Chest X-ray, PA view. Patient: 42 years old, sex F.
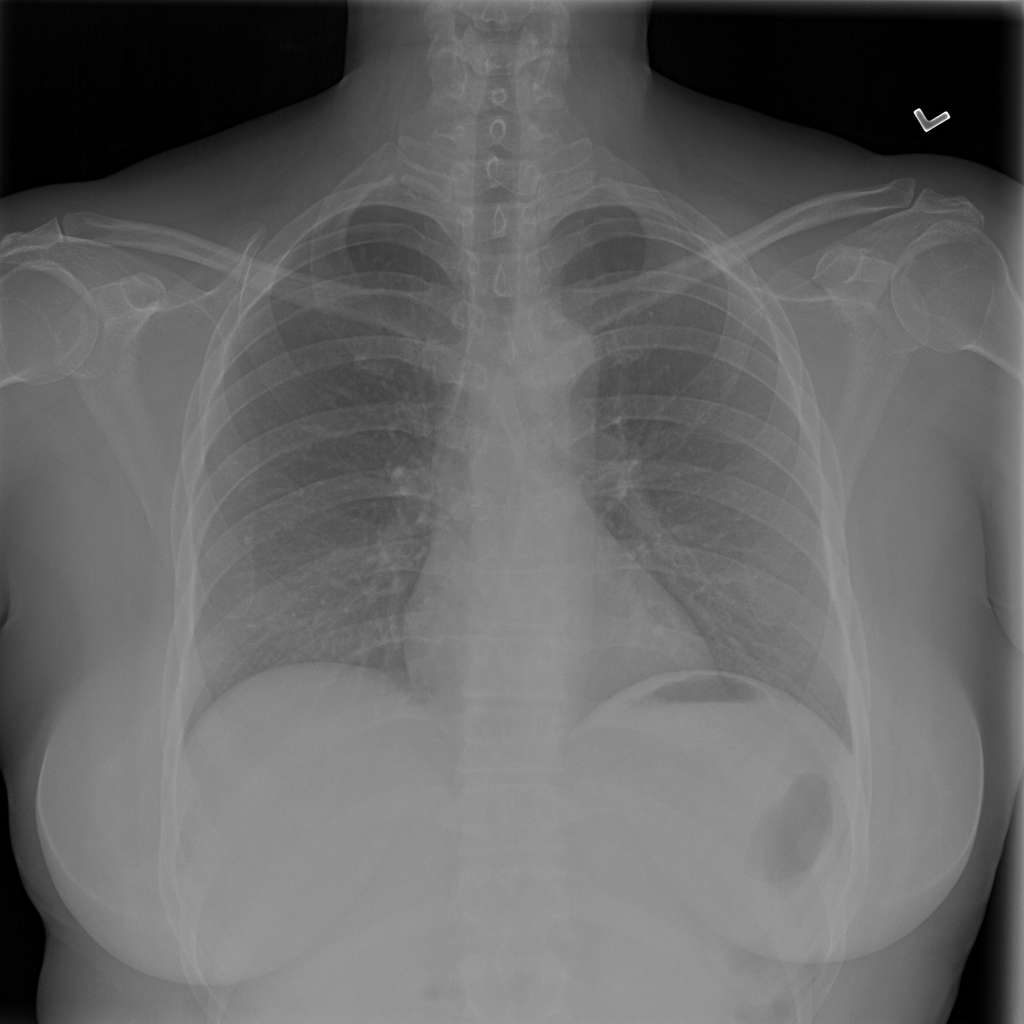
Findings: No Finding